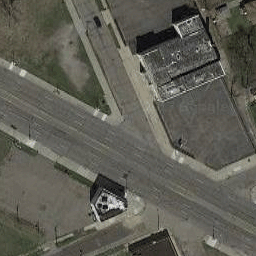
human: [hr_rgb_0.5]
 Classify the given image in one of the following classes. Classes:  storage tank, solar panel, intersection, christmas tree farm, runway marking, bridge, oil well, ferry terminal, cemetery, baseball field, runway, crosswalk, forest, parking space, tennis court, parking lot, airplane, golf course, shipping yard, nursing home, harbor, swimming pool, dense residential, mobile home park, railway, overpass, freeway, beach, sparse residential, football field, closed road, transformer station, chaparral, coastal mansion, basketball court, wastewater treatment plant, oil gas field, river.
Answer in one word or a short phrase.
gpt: intersection